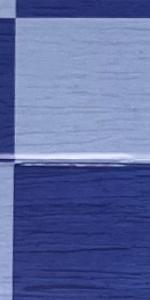
Label: Empty